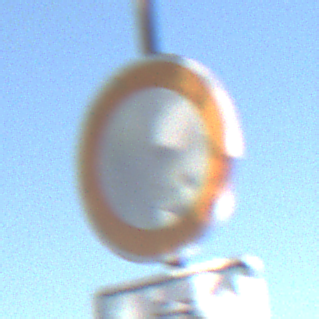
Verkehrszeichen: VerbotFahrzeugeAllerArt
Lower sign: EinspurigeFahrzeugeFrei1
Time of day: MorningAfternoon
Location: Outdoor (Urban)
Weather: Clear
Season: NotSpecified
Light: Natural